Question: '''
- (void) actionsheetstart
{
actionSheet=[[UIActionSheet alloc] initWithTitle:@"" delegate:self cancelButtonTitle:nil destructiveButtonTitle:nil otherButtonTitles:nil];
[actionSheet showInView:self.view];
UIToolbar *pickerToolbar = [[UIToolbar alloc] initWithFrame:CGRectMake(0, 0, 480, 32)];
[pickerToolbar sizeToFit];
pickerToolbar.barStyle = UIBarStyleBlackTranslucent;
NSMutableArray *barItems = [[NSMutableArray alloc] init];
UIBarButtonItem *cancelBtn = [[UIBarButtonItem alloc] initWithTitle:@"Cancel" style:UIBarButtonSystemItemCancel target:self action:@selector(cancel_clicked:)];
[barItems addObject:cancelBtn];
UIBarButtonItem *flexSpace = [[UIBarButtonItem alloc] initWithBarButtonSystemItem:UIBarButtonSystemItemFlexibleSpace target:nil action:nil];
[barItems addObject:flexSpace];
UIBarButtonItem *doneBtn = [[UIBarButtonItem alloc] initWithTitle:@"Done" style:UIBarButtonItemStyleDone target:self action:@selector(done_clicked:)];
[barItems addObject:doneBtn];
[pickerToolbar setItems:barItems animated:YES];
[actionSheet addSubview:pickerToolbar];
UIPickerView *picker = [[UIPickerView alloc] init];
picker.frame = CGRectMake(0, 44, 320, 216);
picker.delegate = self;
picker.dataSource = self;
picker.showsSelectionIndicator = YES;
[actionSheet addSubview:picker];
}
-(void)done_clicked:(id)sender
{
[actionSheet dismissWithClickedButtonIndex:0 animated:YES];
}
-(void)cancel_clicked:(id)sender
{
[actionSheet dismissWithClickedButtonIndex:0 animated:YES];
}
'''
for some reason, the actionsheet is fine, but the UIPickerView and the UIToolBar gone crazy.
I've try to set the frame to -px but without any success. what seems to be the problem?
Thanks alot.

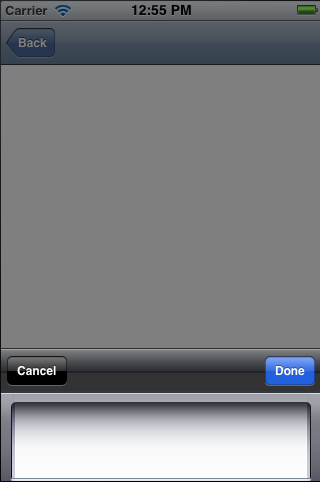
Answer: Don't insert 'UIPickerView' inside 'UIActionSheet', you won't get correct behaviour this way. My solution:
1. Subclass UIButton, implement method canBecomeFirstResponder:, return YES.
2. Implement inputView method in your subclassed UIButton, return UIPickerView.
3. Optionally, implement inputAccessoryView method in your subclassed button to return toolbar above your picker.
4. Make your button becomeFirstResponder: when tapped.
Voila, you have picker shown modally like a keyboard when button is tapped.
MyButton.h
'''
#import <UIKit/UIKit.h>
@interface MyButton : UIButton
@end
'''
MyButton.m
'''
#import "MyButton.h"
@implementation MyButton {
UIDatePicker *_pv;
}
- (BOOL)canBecomeFirstResponder {
return YES;
}
#pragma mark - Picker
- (UIView *)inputView {
// set up your UIPickerView here
_pv = [[UIDatePicker alloc] init];
[_pv setDatePickerMode:UIDatePickerModeTime];
[_pv setMinuteInterval:30];
return _pv;
}
- (UIView *)inputAccessoryView {
// set up your toolbar here
UIToolbar *tb = [[UIToolbar alloc] initWithFrame:CGRectMake(0, 0, 320, 44)];
UIBarButtonItem *flex = [[UIBarButtonItem alloc] initWithBarButtonSystemItem:UIBarButtonSystemItemFlexibleSpace target:nil action:nil];
UIBarButtonItem *ok = [[UIBarButtonItem alloc] initWithBarButtonSystemItem:UIBarButtonSystemItemDone target:self action:@selector(pick:)];
[tb setItems:[NSArray arrayWithObjects:flex, ok, nil]];
return tb;
}
- (void)pick:(id)sender {
// store picker value here before closing inputView
[self resignFirstResponder];
}
@end
'''